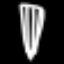
Label: pencil